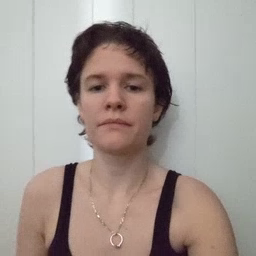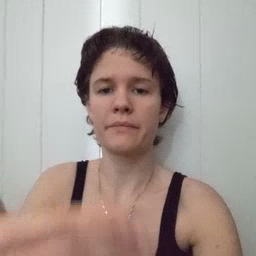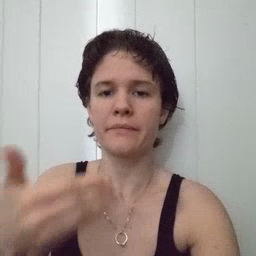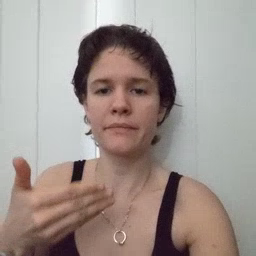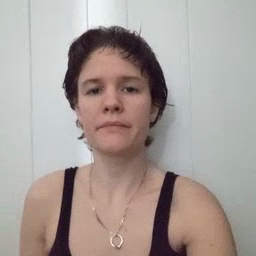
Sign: before